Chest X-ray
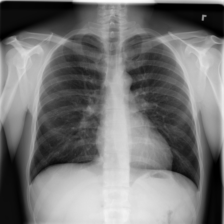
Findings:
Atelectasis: negative
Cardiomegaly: negative
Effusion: negative
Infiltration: negative
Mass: negative
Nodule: negative
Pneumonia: negative
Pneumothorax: negative
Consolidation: negative
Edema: negative
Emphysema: negative
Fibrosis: negative
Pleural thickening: negative
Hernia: negative